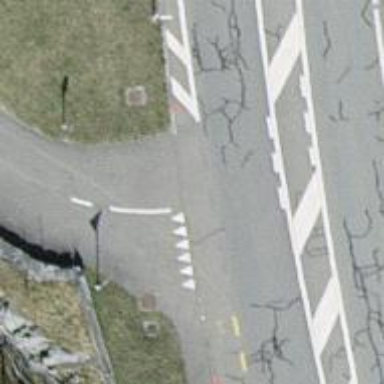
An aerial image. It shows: Road with "give way" sign.